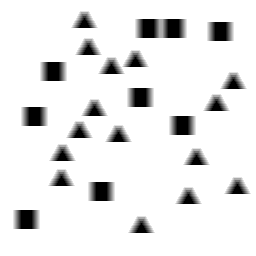
Squares: 9
Triangles: 15
Stars: 0
Total shapes: 24